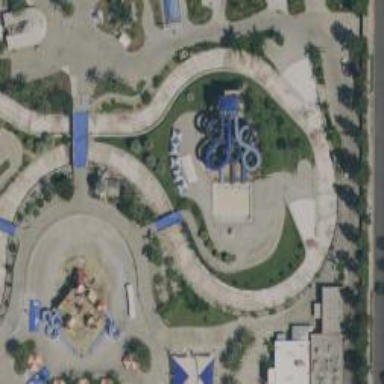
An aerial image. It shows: Water slide attraction.